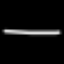
Label: line